Field crop: tomato
Growth stage: 2
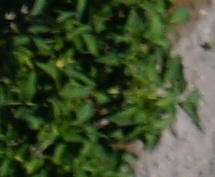
Species: tomato